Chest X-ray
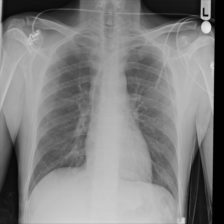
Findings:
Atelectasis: negative
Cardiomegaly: negative
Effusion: negative
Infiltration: negative
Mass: negative
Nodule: negative
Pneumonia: negative
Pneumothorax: negative
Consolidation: negative
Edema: negative
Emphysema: negative
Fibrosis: negative
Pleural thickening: negative
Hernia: negative